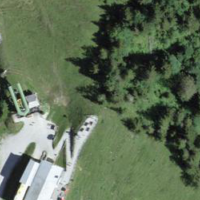
EUNIS habitat code: 44
Species observed at this site:
Gentiana verna
Campanula glomerata